Question: I have html elements for which i want to show more information in a tooltip on hover than actually fits nicely into one short row.
(something that looks like a right click menu in the brower - but without function)
It is important that i have control over the break point because each line to be shown in the tooltip might hold text of different length.
Example:
'''
<div title="1.Exampleline1
2.Exampleline2
3.Exampleline3 this one is longer"> //three rows - not one!
'''

It should work in all browsers (FF too)!
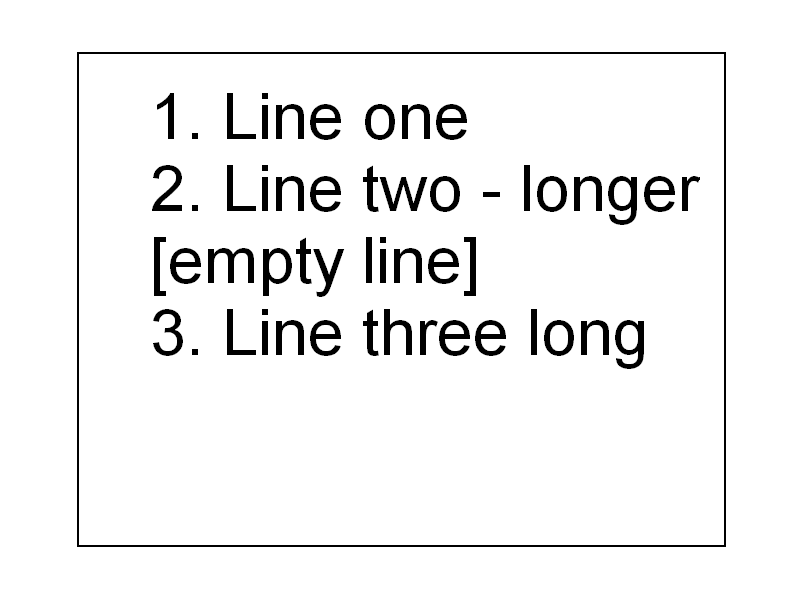
Answer: If you are targeting only browsers that support <URL> or only IE and Safari, you can use
(the carriage return). Otherwise look into <URL>.
<URL> about using carriage returns in tooltips has more information.